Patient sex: M
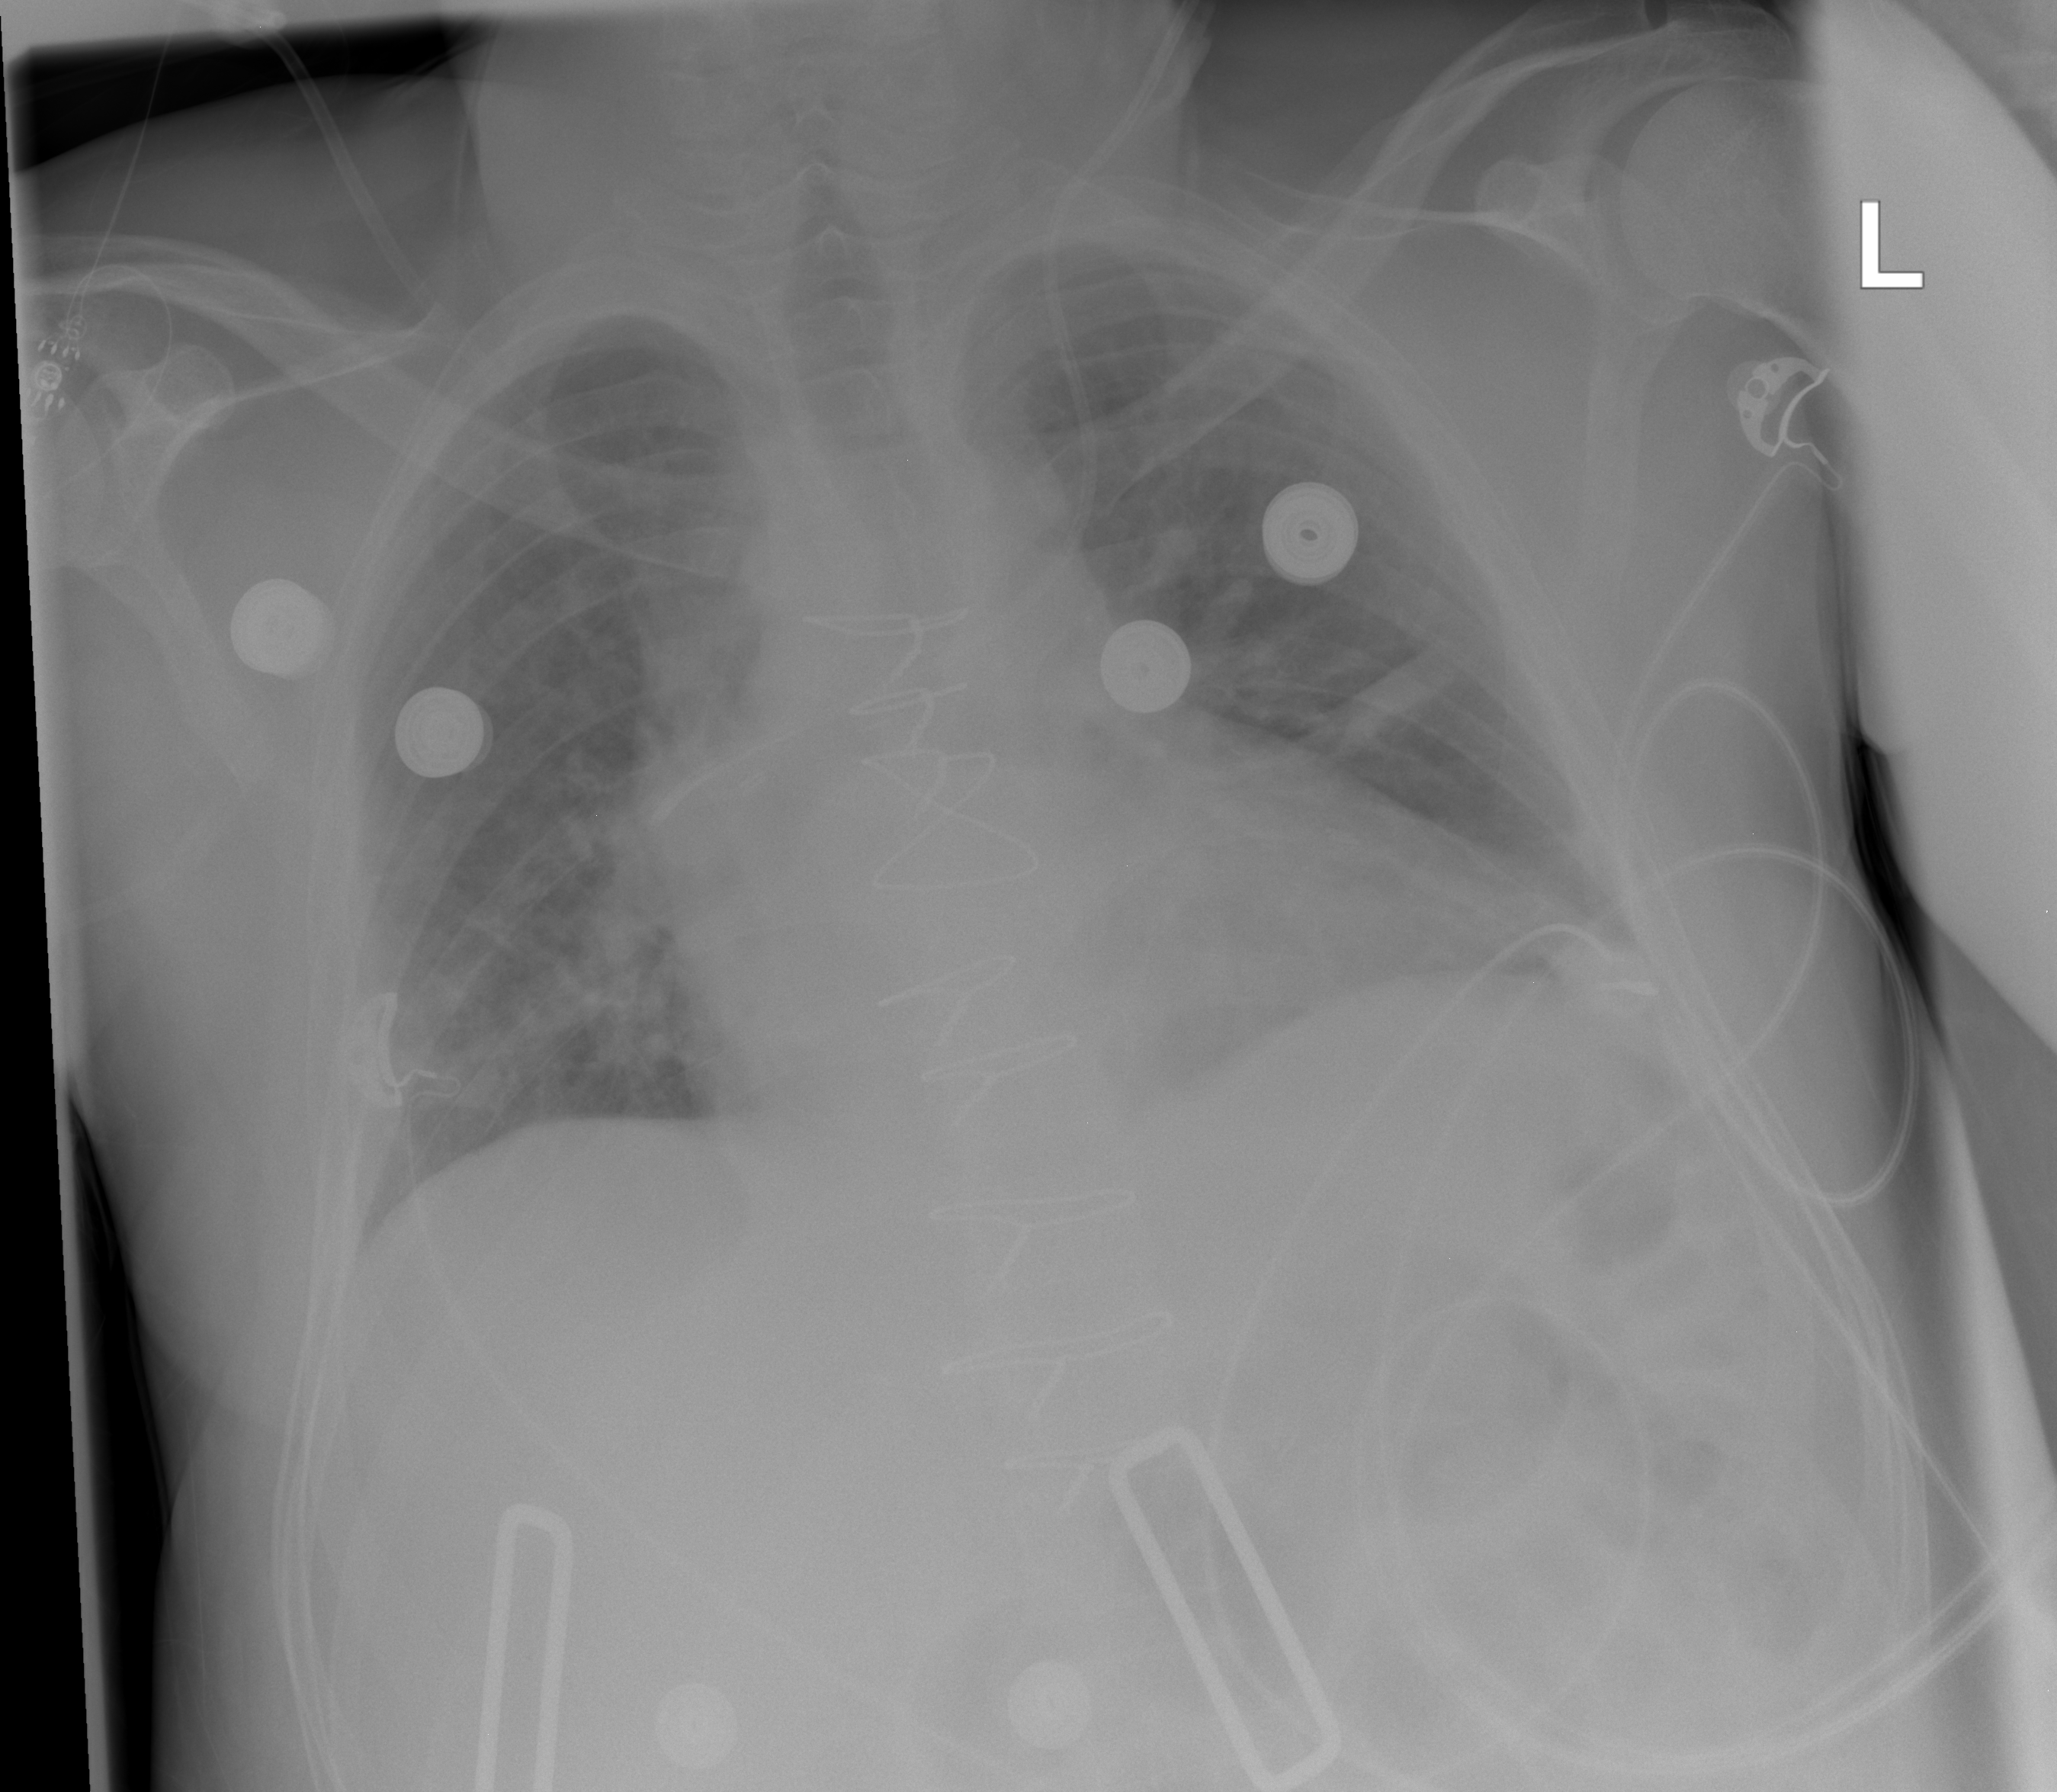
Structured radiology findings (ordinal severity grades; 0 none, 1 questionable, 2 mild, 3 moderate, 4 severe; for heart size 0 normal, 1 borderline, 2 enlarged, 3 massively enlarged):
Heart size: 2
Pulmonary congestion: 2
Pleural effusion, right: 0
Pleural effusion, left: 2
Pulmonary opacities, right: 2
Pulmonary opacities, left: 2
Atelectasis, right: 0
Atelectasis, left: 2